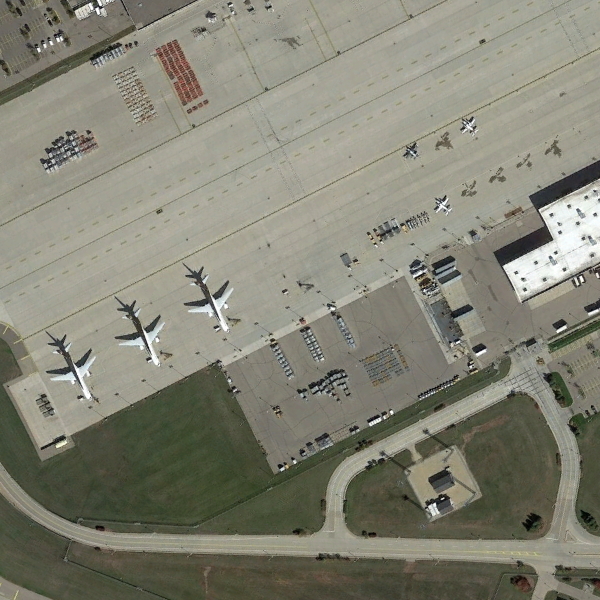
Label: Airport